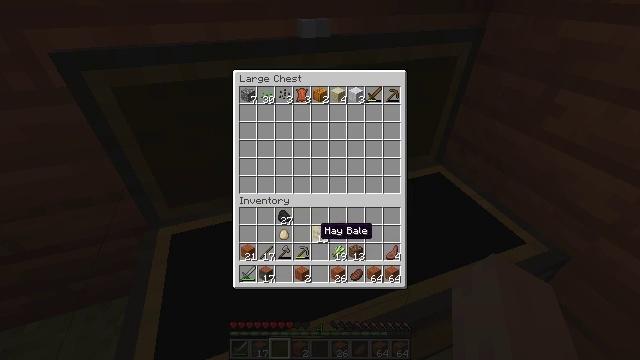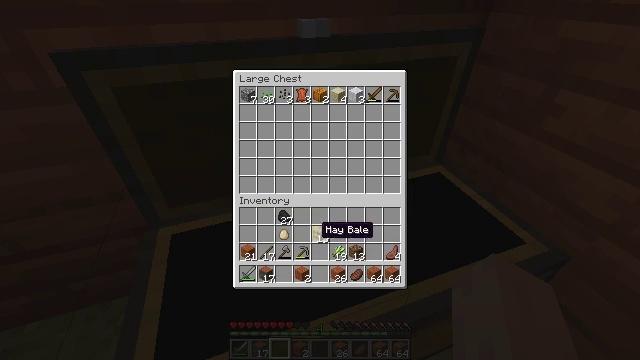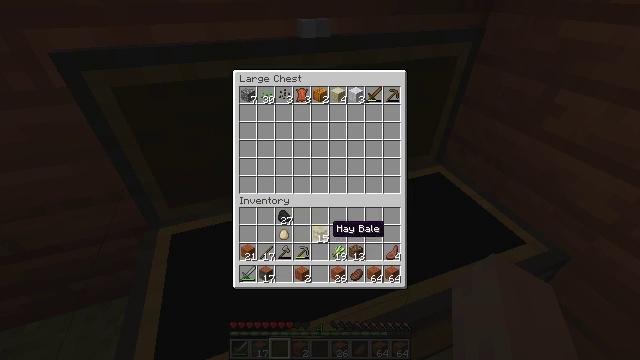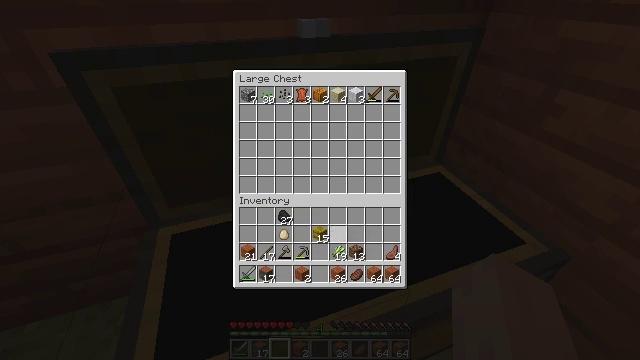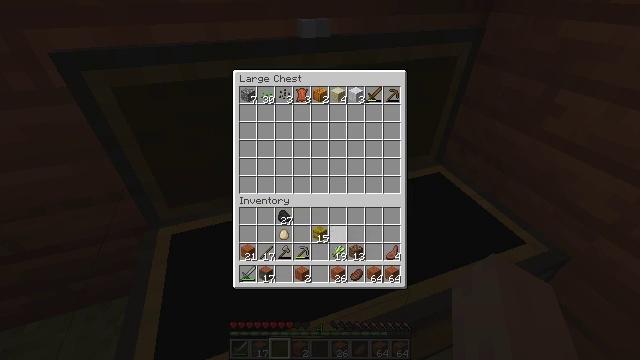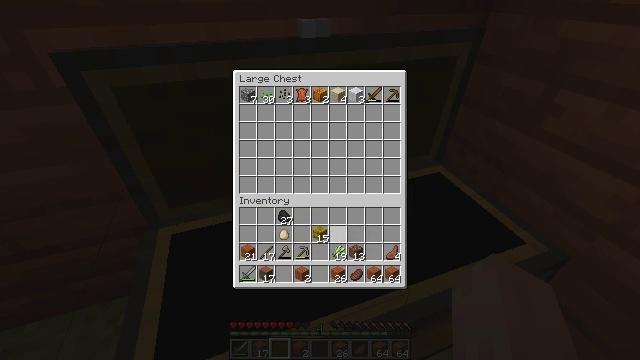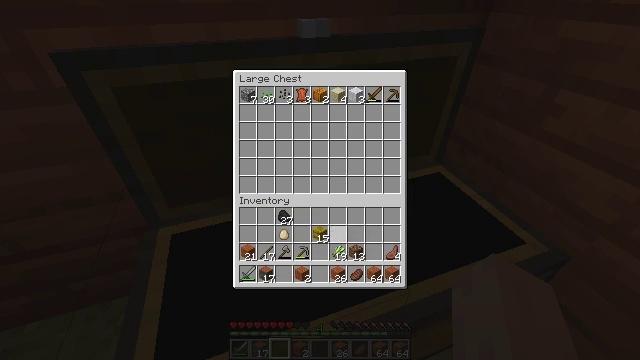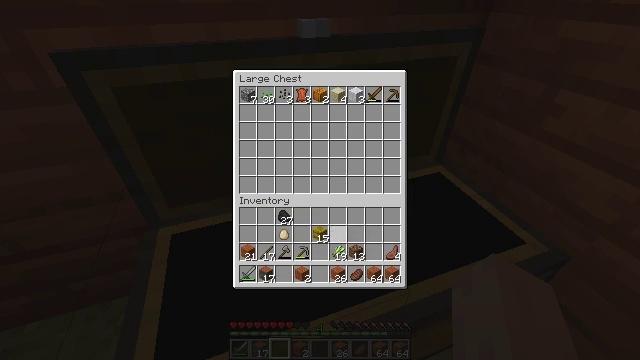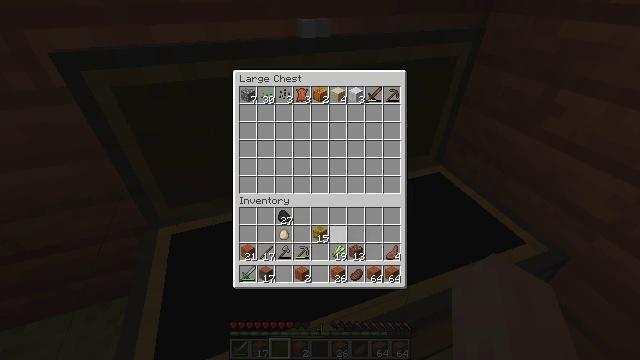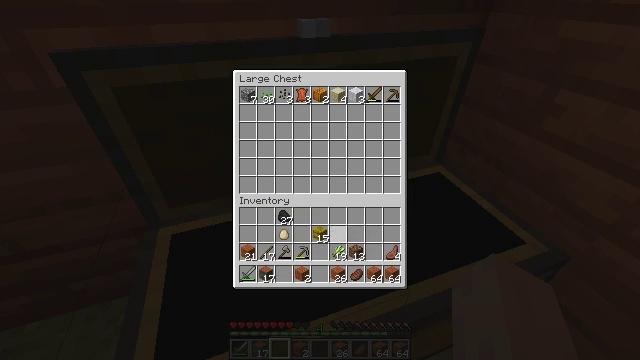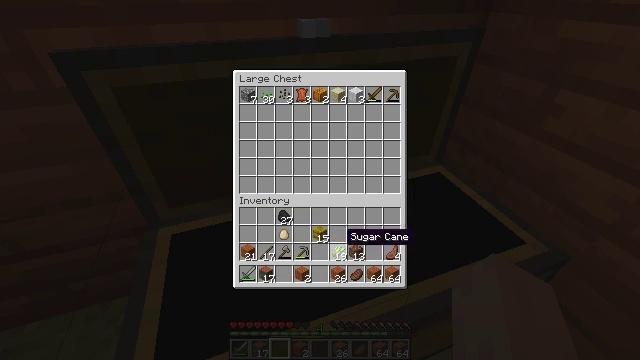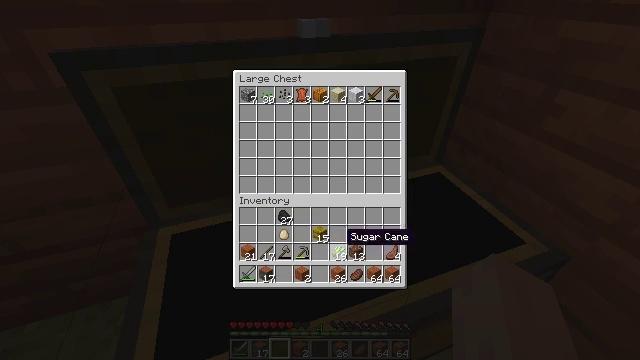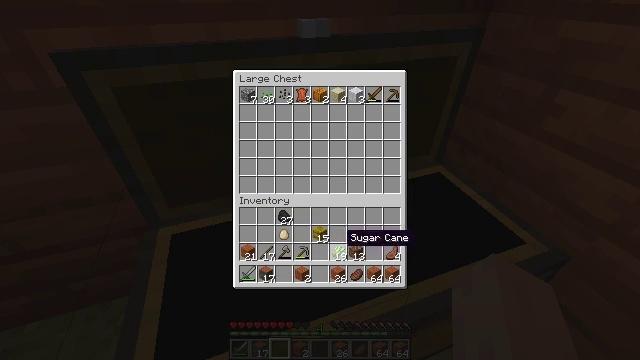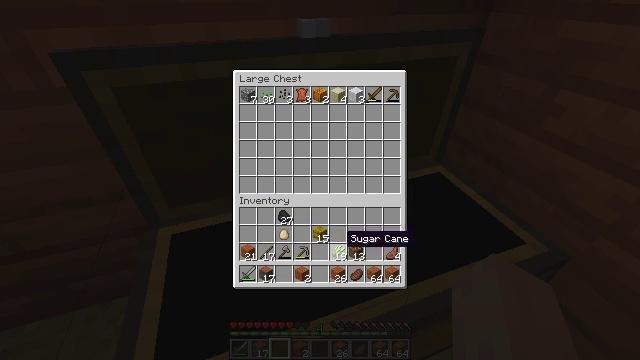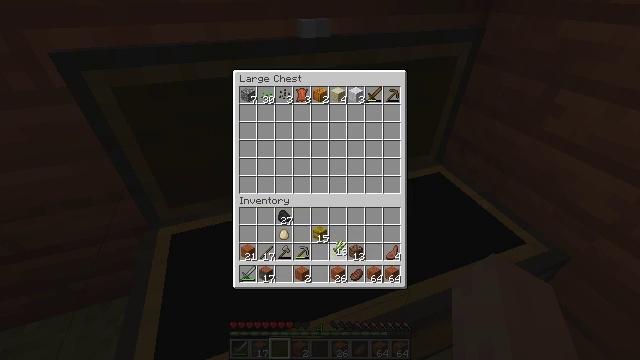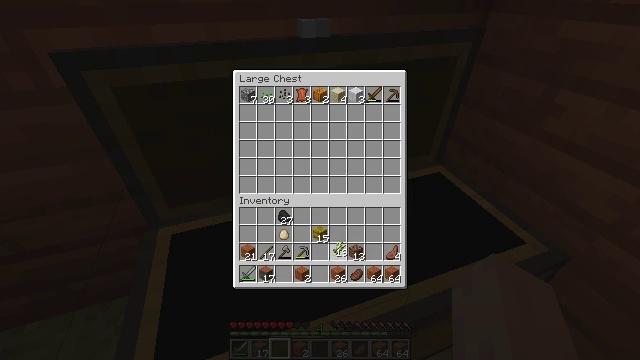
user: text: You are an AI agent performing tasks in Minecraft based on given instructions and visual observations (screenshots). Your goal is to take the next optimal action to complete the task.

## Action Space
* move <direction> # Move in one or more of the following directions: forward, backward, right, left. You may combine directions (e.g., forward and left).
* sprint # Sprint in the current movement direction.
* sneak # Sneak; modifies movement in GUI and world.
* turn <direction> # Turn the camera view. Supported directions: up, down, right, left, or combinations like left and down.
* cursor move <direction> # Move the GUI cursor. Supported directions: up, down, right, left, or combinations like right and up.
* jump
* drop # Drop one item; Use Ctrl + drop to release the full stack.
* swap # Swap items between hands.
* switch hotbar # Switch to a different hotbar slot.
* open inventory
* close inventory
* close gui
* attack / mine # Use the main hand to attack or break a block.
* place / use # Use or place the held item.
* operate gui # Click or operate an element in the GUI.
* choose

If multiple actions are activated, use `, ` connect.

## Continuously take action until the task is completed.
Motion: motion action
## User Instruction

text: Create an acacia door using the crafting table and acacia planks.
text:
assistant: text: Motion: no_op
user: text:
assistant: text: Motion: cursor move right
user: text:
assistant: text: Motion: no_op
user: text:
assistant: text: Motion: cursor move right
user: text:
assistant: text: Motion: no_op
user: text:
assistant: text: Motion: no_op
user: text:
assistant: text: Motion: no_op
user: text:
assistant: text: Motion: no_op
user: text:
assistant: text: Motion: no_op
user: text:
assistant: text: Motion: no_op
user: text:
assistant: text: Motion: no_op
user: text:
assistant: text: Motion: no_op
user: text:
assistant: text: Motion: no_op
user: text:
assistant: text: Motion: no_op
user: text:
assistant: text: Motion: operate gui
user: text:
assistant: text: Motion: operate gui
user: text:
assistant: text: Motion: operate gui
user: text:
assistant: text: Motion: no_op
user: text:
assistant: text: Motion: cursor move right and up
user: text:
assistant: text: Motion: cursor move right and up
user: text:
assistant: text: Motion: cursor move right and up
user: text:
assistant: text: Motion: cursor move right and up
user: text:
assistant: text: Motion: cursor move up
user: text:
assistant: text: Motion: cursor move up
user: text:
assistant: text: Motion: no_op
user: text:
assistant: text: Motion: no_op
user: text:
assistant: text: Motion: no_op
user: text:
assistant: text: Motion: cursor move left
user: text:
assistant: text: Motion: no_op
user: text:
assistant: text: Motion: no_op